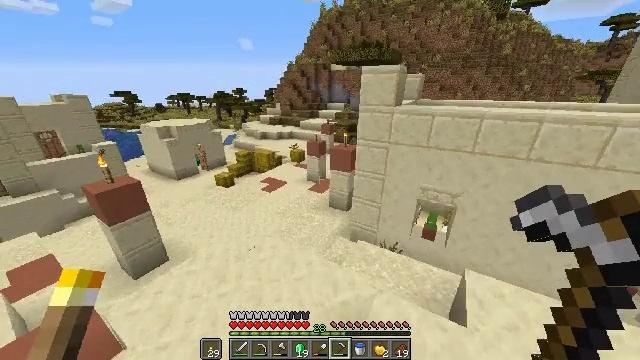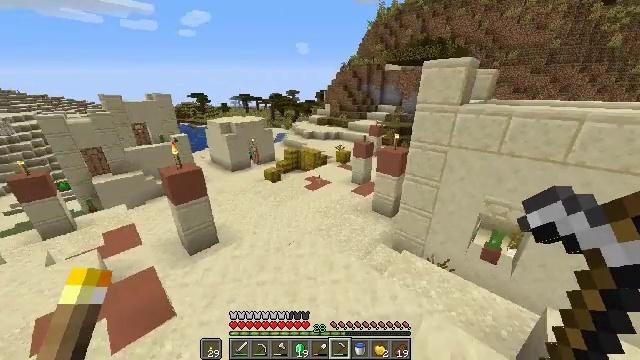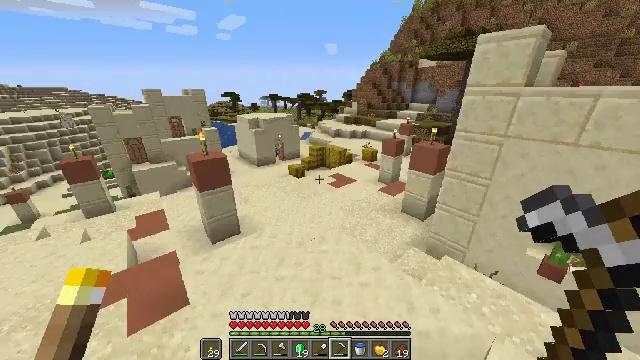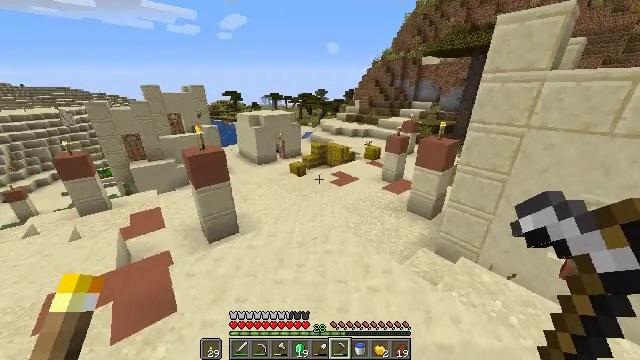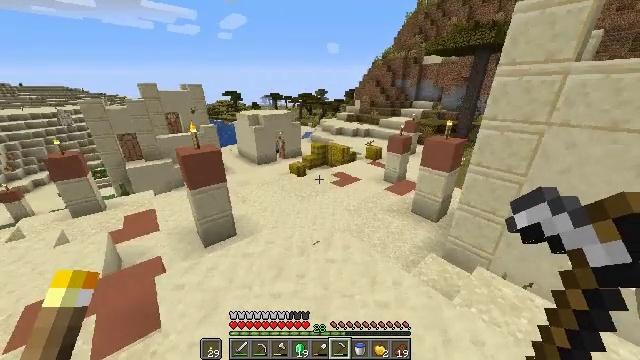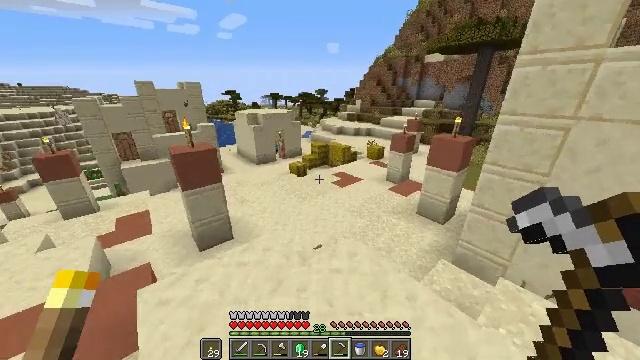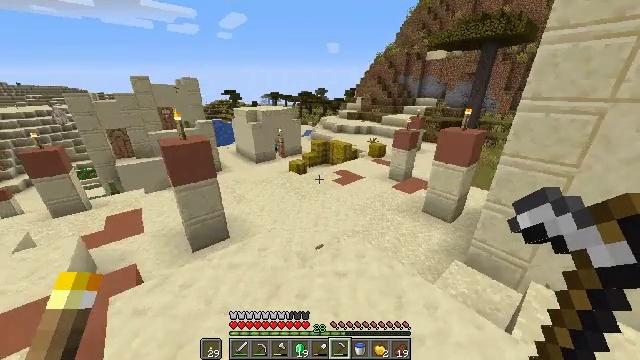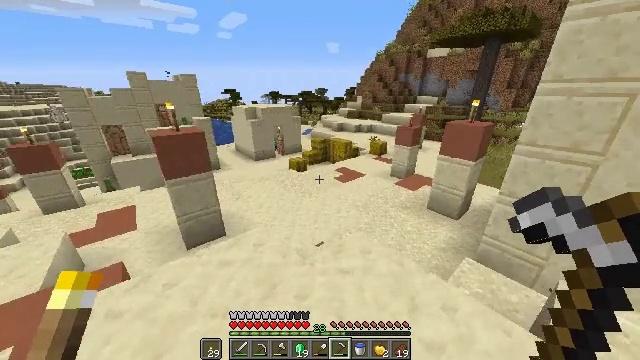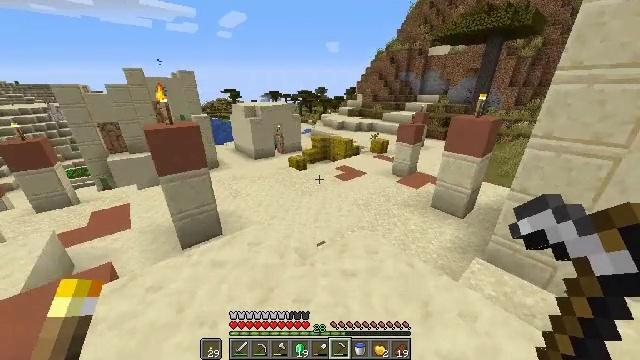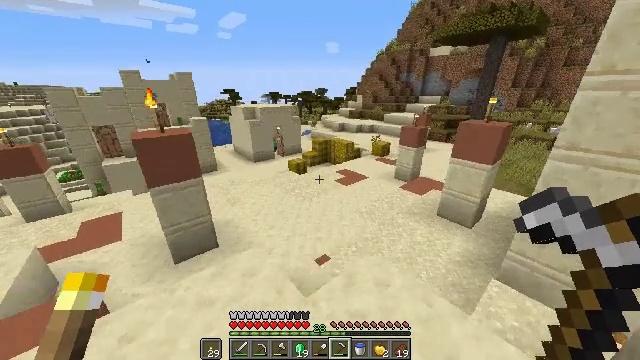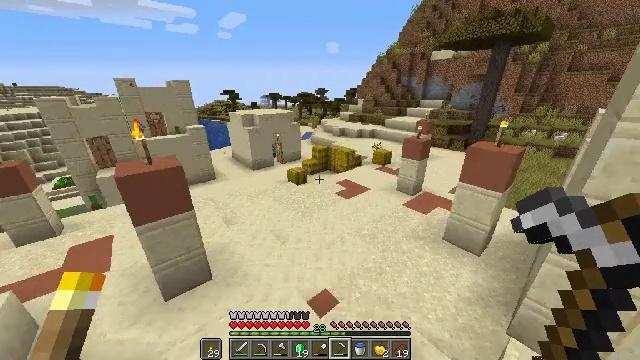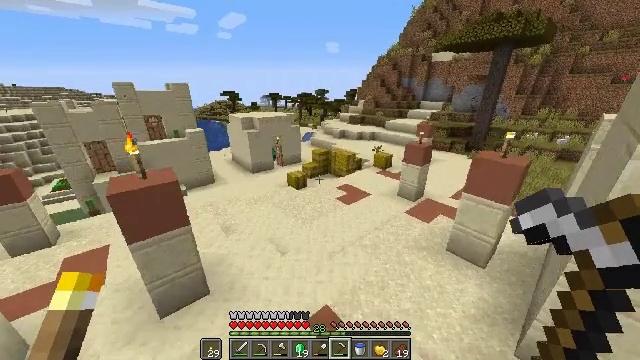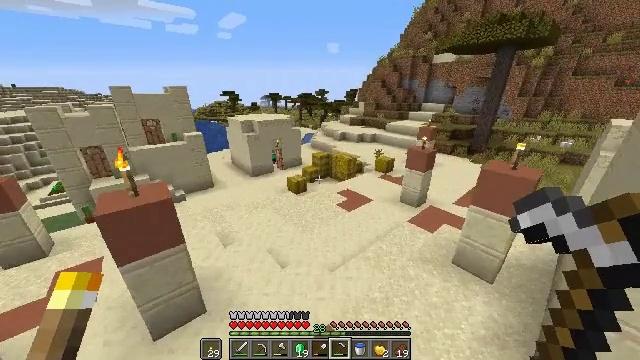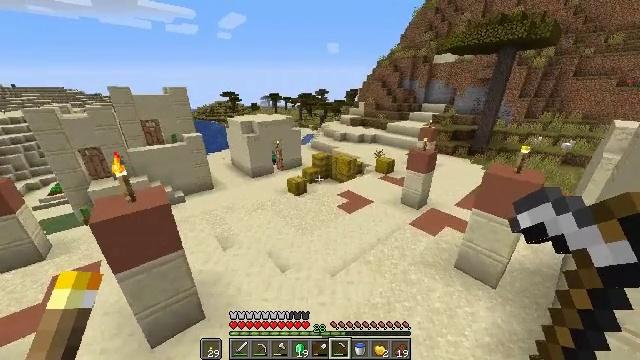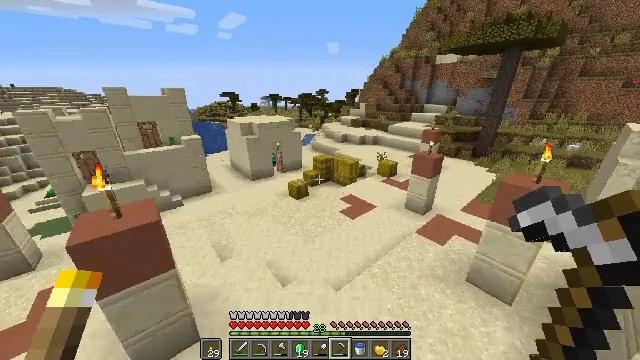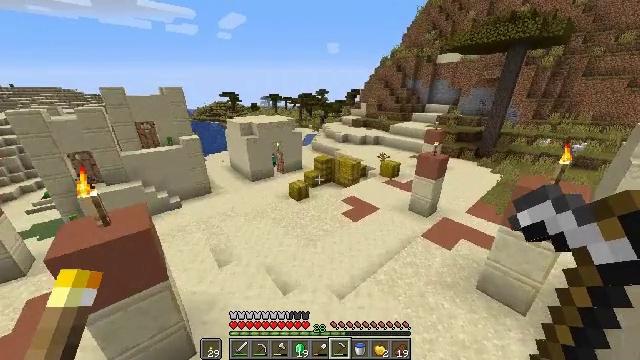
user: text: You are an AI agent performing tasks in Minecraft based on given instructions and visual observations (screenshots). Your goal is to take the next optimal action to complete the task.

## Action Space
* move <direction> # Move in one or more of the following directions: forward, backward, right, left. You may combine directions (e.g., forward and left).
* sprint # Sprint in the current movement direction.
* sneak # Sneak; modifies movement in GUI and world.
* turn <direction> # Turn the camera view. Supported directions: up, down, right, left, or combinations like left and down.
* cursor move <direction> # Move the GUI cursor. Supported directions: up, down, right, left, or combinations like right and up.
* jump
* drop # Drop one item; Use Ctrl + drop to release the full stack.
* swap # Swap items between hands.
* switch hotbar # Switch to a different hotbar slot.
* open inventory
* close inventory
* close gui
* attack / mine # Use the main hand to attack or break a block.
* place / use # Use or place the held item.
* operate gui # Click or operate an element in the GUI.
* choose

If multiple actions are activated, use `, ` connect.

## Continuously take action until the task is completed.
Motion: motion action
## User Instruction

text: Break the hay block to collect it.
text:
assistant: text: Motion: move forward and move left, sprint, turn left
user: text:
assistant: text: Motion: move forward, sprint, turn left
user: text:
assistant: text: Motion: move forward, sprint
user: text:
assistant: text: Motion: move forward, sprint
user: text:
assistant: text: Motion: move forward, sprint, jump
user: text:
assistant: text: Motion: move forward, sprint, jump
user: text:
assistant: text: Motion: move forward, sprint, jump
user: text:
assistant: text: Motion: move forward, sprint, jump
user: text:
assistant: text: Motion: move forward, sprint, jump
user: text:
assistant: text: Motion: move forward, sprint
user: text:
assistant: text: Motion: move forward and move left, sprint
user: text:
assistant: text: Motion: move forward and move left, sprint
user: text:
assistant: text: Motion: move forward and move left, sprint
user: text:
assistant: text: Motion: move forward and move left, sprint
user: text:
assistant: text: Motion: move forward and move left, sprint
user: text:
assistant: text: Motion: move forward, sprint, turn right
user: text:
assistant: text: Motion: move forward, sprint, turn right and down
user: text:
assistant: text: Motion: move forward, sprint, turn right and down
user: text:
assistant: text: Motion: move forward, sprint, turn right and down, jump
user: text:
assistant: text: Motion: move forward and move left, sprint, jump
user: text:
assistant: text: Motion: move forward and move left, sprint, jump
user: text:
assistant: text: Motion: move forward and move left, sprint, turn right, jump
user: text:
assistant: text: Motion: move forward and move left, sprint, jump
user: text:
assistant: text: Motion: move forward and move left, sprint, jump
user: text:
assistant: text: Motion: move forward and move left, sprint, jump
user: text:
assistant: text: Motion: move forward and move left, sprint, jump
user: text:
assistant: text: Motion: move forward and move left, sprint, jump
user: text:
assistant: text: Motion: move forward and move left, sprint, jump
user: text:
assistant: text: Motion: move forward and move left, sprint, jump
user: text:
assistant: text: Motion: move forward and move left, sprint, jump